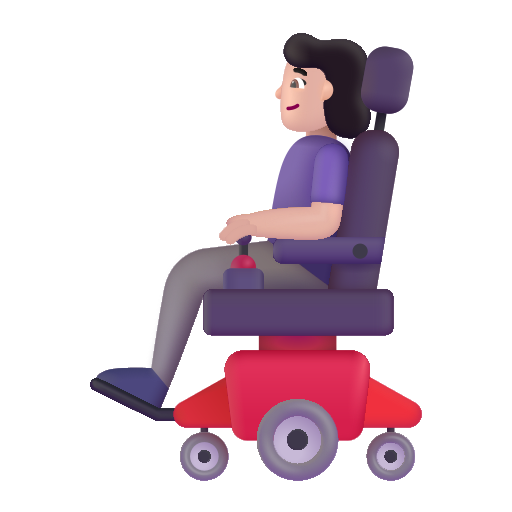
woman in motorized wheelchair color light